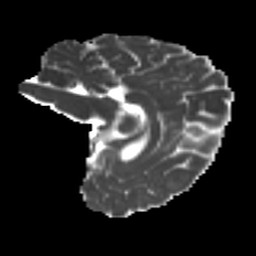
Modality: MD
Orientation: sagittal
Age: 23
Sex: female
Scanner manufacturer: ge
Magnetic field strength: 3 T
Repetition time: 7.8 s
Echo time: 0.0606 s